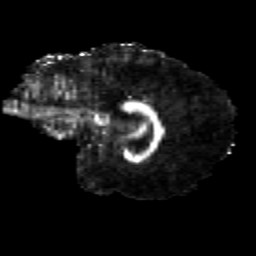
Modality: FA
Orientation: sagittal
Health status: healthy
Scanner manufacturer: siemens
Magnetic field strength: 3 T
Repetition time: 12 s
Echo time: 0.092 s